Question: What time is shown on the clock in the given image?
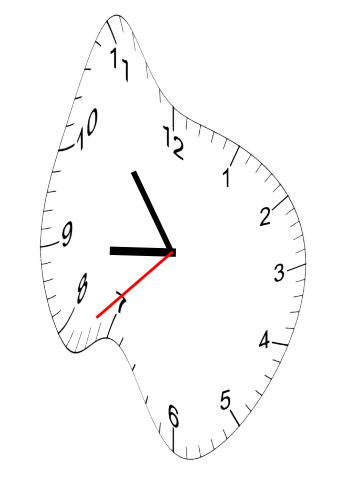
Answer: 08:53:38